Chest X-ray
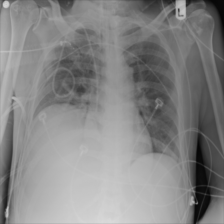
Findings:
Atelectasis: positive
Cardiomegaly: negative
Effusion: negative
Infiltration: positive
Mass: negative
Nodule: negative
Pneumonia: negative
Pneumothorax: negative
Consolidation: negative
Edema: negative
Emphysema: negative
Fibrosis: negative
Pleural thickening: negative
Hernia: negative